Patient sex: F
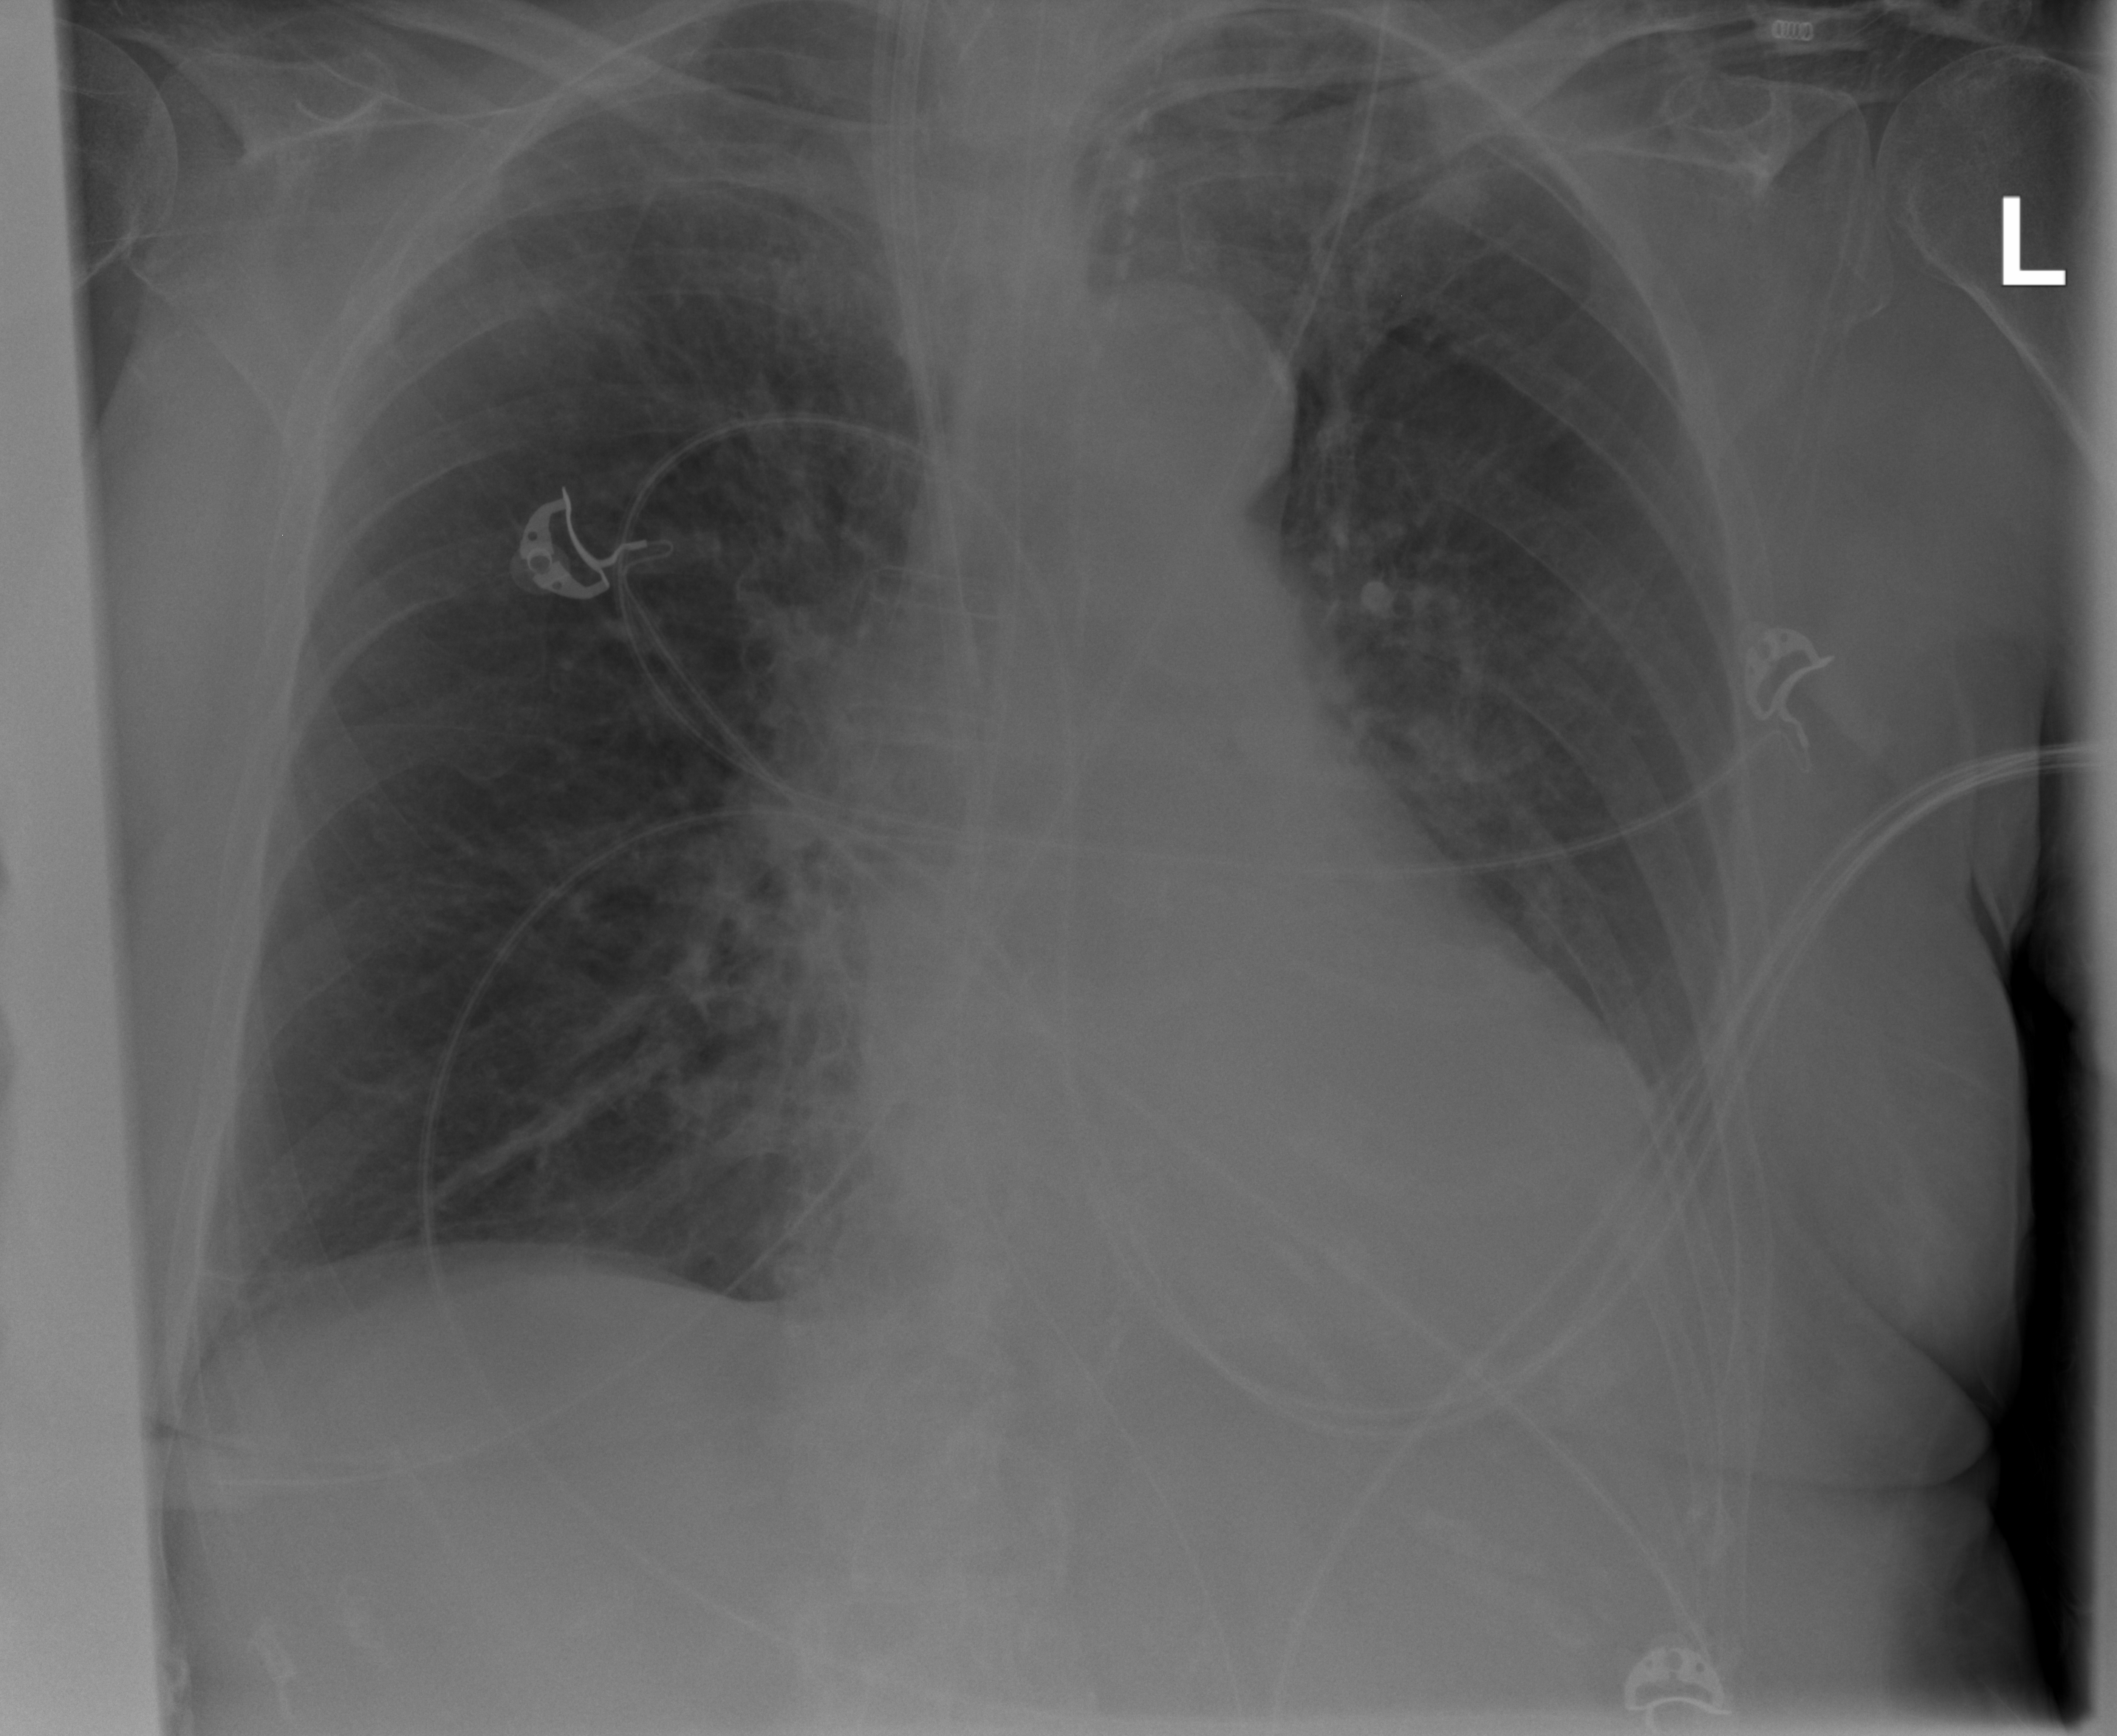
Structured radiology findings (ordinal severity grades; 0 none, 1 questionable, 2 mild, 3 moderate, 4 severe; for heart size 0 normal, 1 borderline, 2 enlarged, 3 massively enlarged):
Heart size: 0
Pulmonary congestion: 0
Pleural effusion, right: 0
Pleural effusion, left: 2
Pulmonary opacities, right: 0
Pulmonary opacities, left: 0
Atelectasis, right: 0
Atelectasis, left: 0